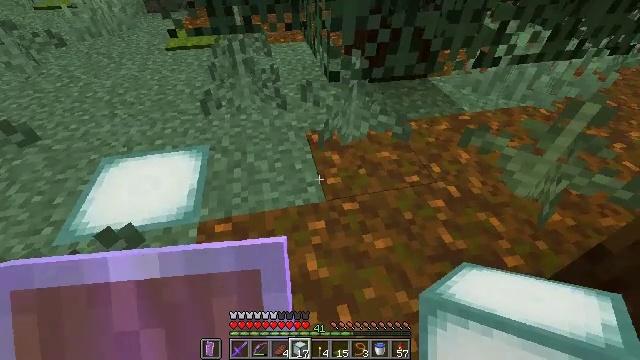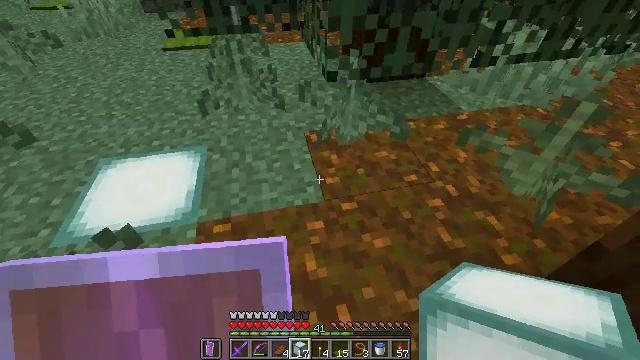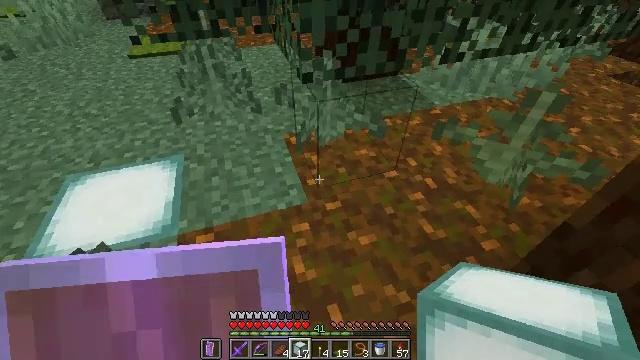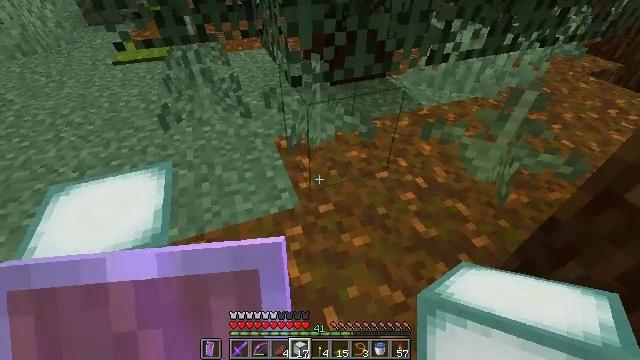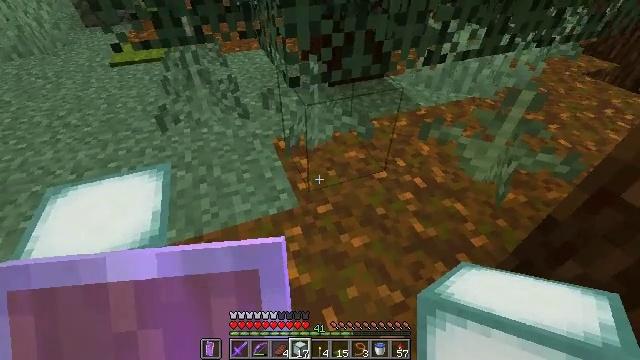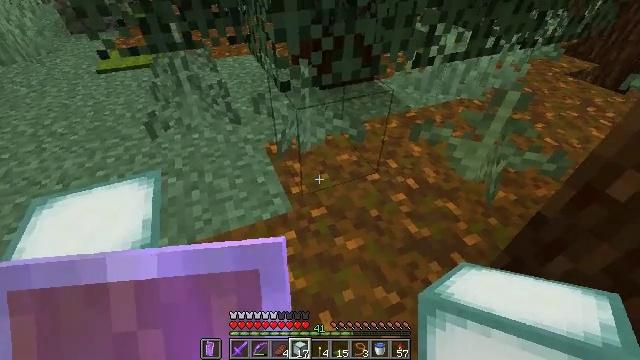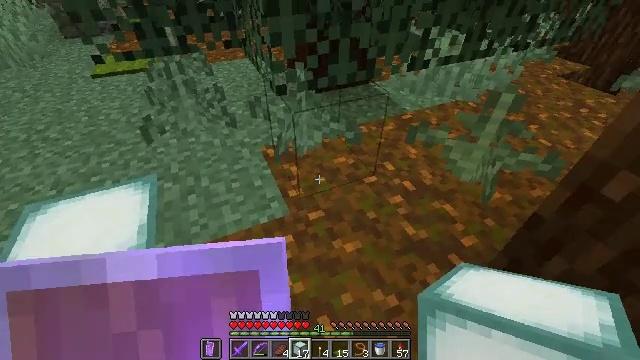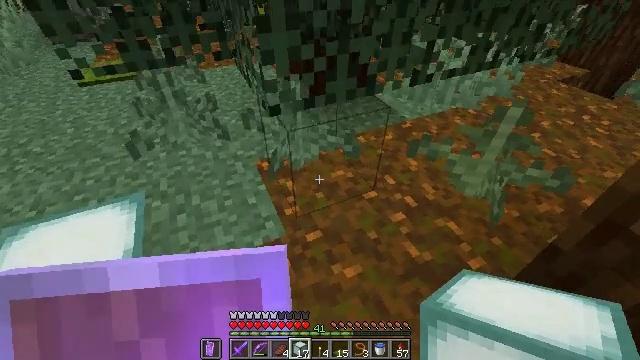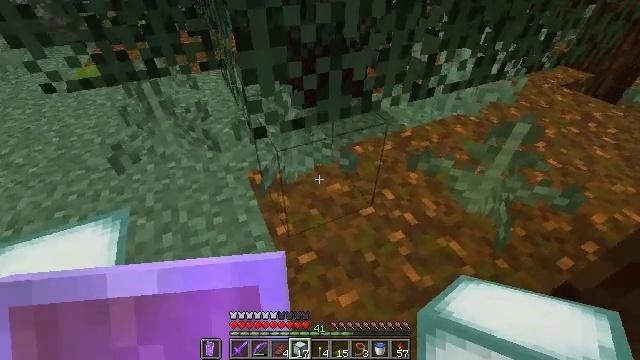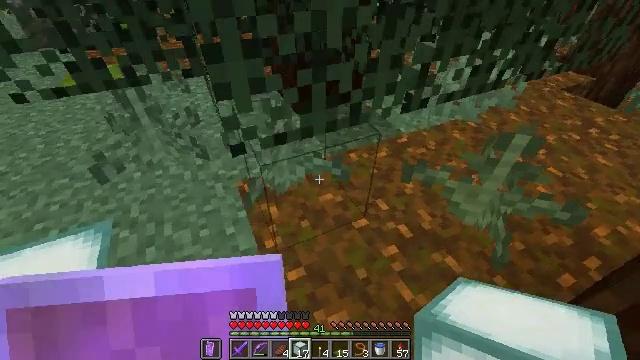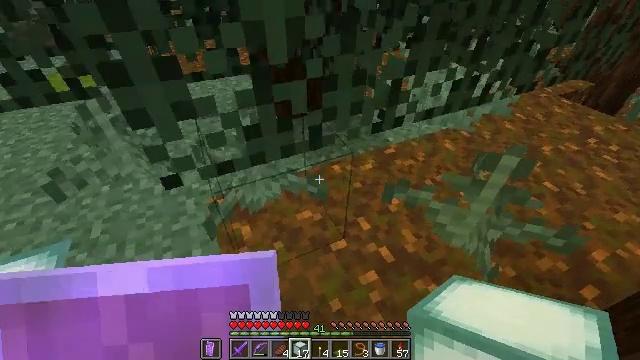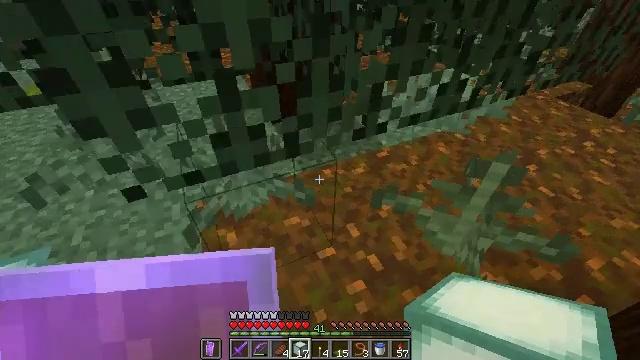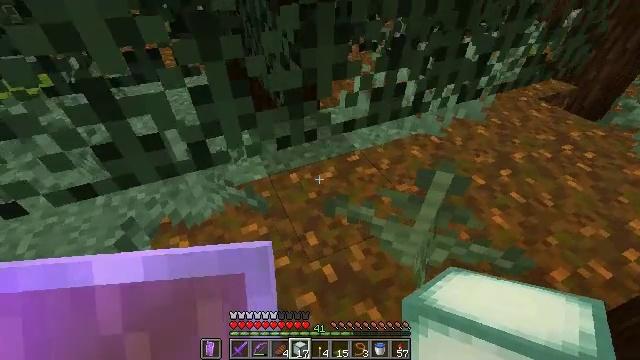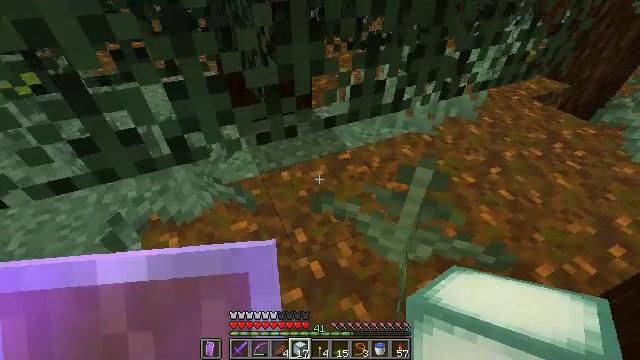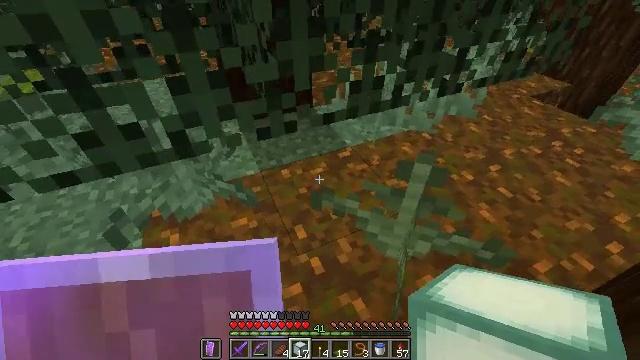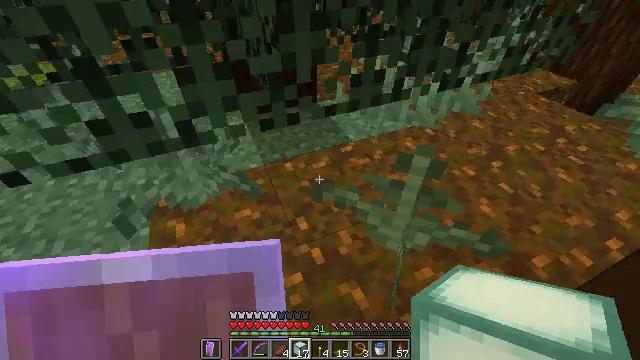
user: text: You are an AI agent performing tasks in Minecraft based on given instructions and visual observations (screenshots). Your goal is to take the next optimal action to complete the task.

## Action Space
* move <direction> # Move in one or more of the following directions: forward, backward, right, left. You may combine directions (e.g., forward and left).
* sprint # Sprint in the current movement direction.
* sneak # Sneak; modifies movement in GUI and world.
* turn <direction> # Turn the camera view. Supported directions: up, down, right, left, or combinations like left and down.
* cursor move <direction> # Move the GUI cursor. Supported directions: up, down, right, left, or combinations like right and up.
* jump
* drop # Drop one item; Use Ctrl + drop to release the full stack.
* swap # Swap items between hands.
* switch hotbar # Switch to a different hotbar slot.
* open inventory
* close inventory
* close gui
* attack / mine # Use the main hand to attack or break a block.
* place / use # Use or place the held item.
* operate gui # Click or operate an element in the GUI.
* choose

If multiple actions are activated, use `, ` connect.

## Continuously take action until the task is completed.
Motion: motion action
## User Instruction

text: Gather the podzol block.
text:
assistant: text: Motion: no_op
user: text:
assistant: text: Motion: turn right
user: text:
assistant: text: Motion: turn right
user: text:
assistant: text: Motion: no_op
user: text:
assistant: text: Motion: turn right
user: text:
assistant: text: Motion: move forward
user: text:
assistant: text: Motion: move forward
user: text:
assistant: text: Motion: move forward and move right
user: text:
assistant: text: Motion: move forward and move right
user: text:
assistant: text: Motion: move forward and move right
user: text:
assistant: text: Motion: move right
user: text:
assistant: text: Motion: move right
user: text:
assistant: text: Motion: move right
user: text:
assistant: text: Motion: no_op
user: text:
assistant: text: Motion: move right, turn left
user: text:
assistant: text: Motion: move right, turn left and down
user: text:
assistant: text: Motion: move right, turn left
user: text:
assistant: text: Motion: no_op
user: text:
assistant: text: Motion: no_op
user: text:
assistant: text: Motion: no_op
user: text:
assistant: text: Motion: no_op
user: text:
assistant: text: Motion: no_op
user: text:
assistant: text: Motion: move forward
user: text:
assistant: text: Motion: move forward
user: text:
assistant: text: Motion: move forward
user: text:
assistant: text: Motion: move forward
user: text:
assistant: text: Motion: move forward and move right
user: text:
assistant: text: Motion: move forward and move right
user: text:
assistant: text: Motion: move forward and move right
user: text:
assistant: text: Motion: move forward and move right